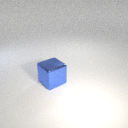
large blue metal cube